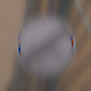
Verkehrszeichen: EndeSaemtlicherBegrenzungen
Umgebung: Outdoor, Urban
Tageszeit: Midday
Wetter: Overcast
Licht: Natural
Jahreszeit: NotSpecified
Kontrast: LowContrast